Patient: sex F, age 69
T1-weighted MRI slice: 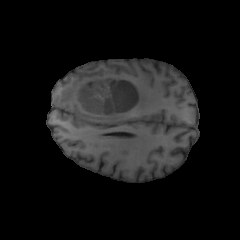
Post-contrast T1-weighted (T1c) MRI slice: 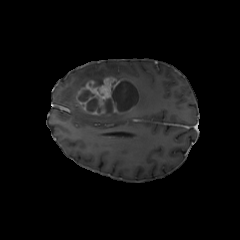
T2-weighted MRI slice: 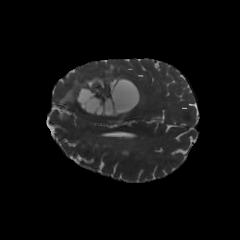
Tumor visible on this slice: yes
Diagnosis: Glioblastoma, IDH-wildtype
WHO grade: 4